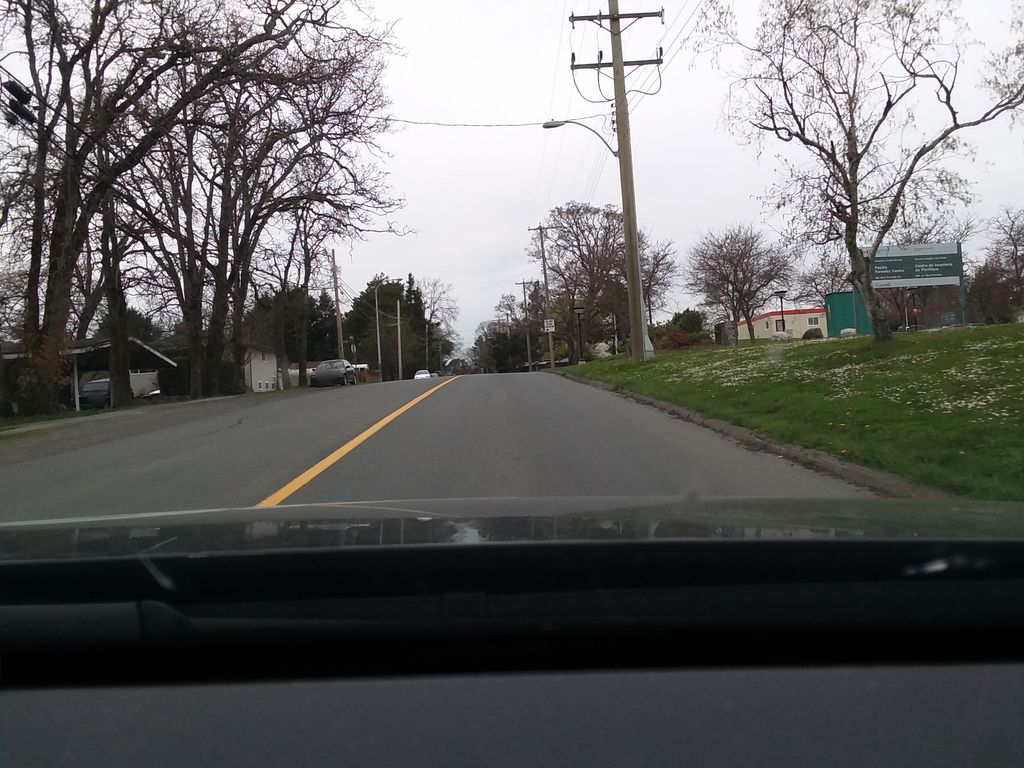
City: victoria